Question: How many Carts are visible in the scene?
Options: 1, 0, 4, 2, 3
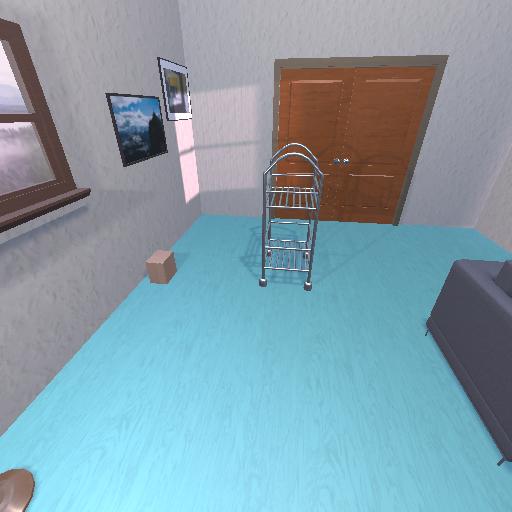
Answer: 1